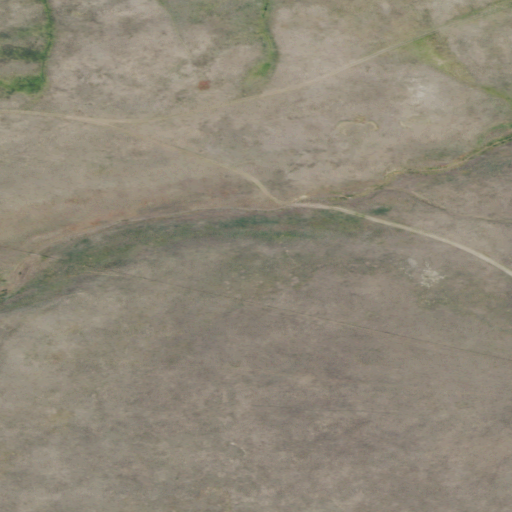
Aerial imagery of valley in Montana named Helena Gulch containing only grassland